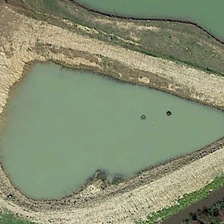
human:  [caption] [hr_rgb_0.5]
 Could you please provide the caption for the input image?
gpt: some green plants are near a triangular pond .

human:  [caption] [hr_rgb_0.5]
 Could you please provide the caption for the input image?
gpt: some green plants are near a triangular pond .

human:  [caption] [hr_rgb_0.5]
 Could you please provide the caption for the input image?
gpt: some green plants are near a triangular pond .

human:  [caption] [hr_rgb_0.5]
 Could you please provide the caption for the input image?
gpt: some green plants are near a triangular pond .

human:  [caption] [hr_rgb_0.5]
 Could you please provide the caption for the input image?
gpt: some green plants are near a triangular pond .